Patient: sex F, age 51
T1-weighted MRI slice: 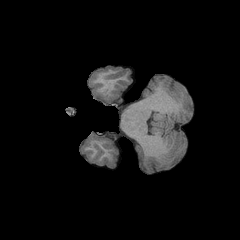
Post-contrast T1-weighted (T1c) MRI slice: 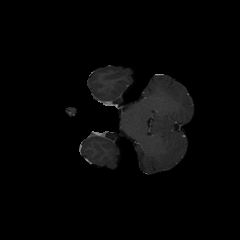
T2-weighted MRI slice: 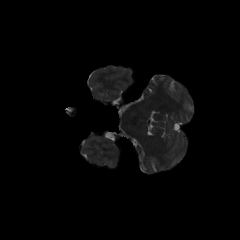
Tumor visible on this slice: no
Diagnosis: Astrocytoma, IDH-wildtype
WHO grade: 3